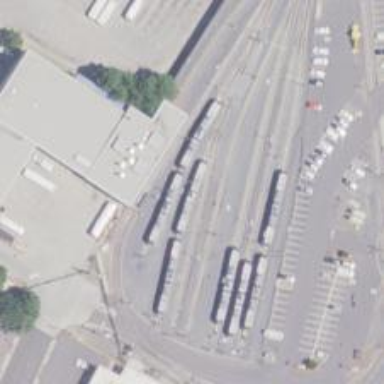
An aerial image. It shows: Light rail service yard with electrified contact lines.